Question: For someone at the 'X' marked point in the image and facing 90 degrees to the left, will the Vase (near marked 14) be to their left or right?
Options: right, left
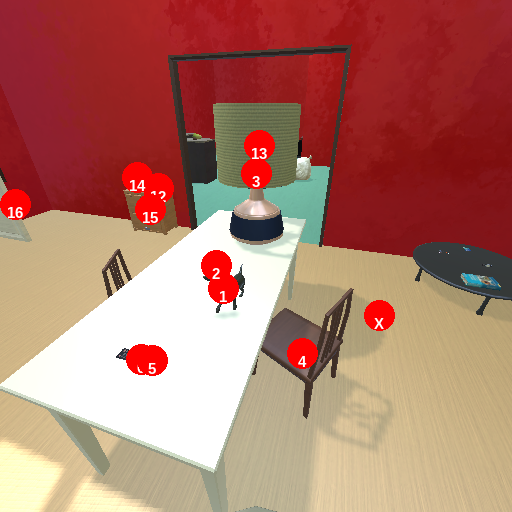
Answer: right